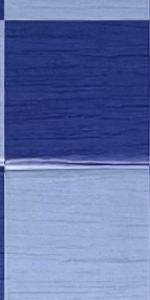
Label: Empty